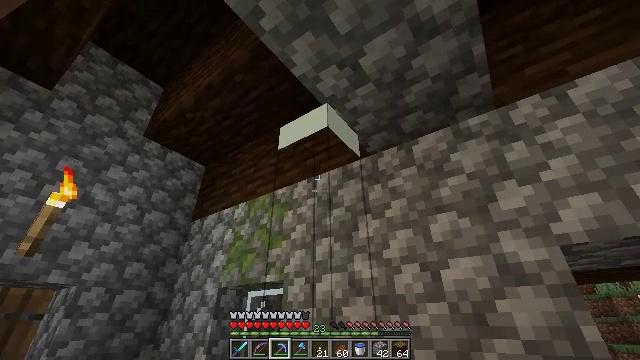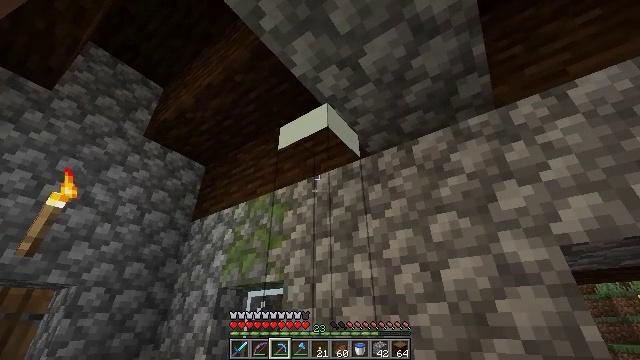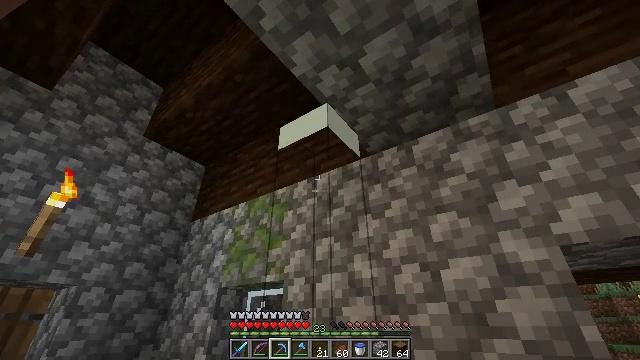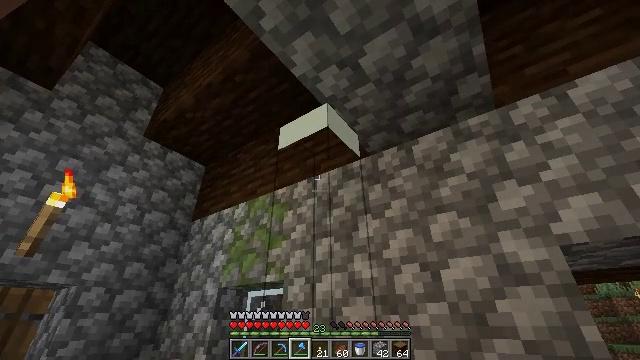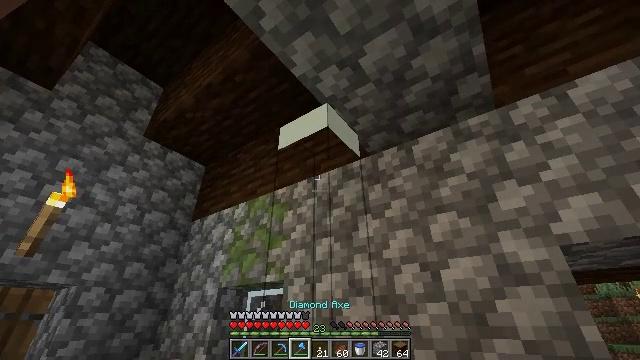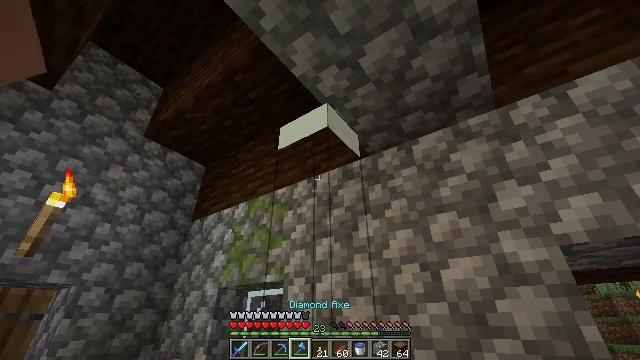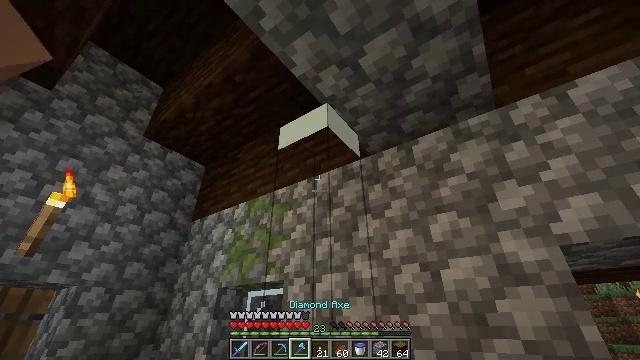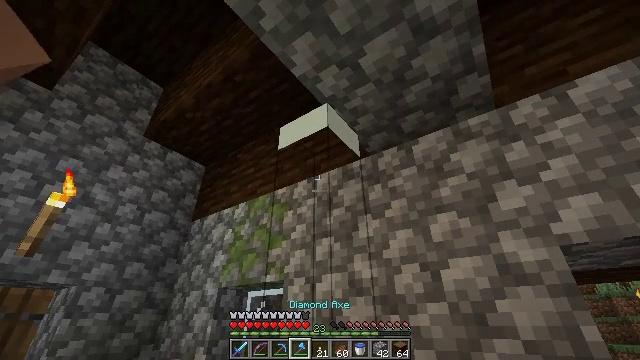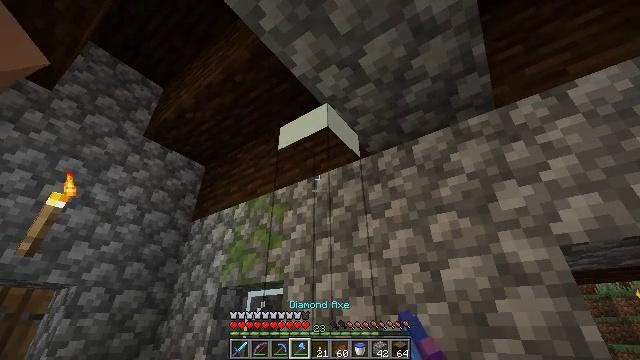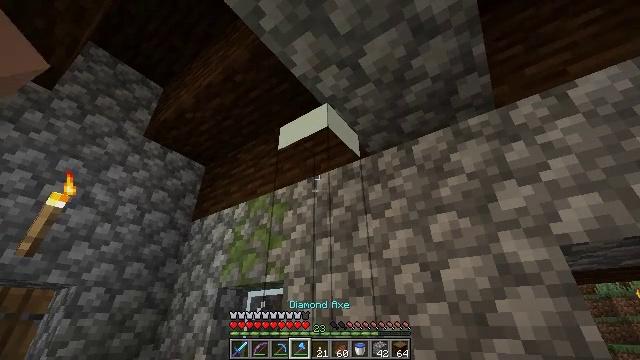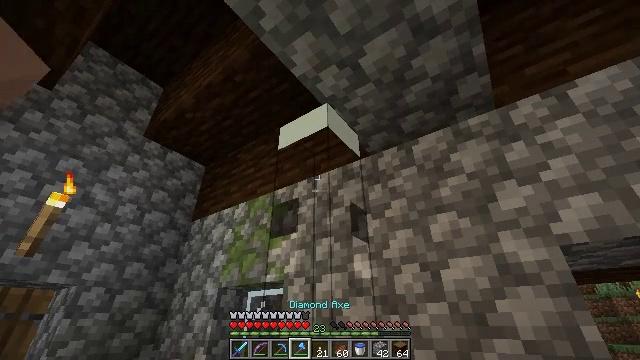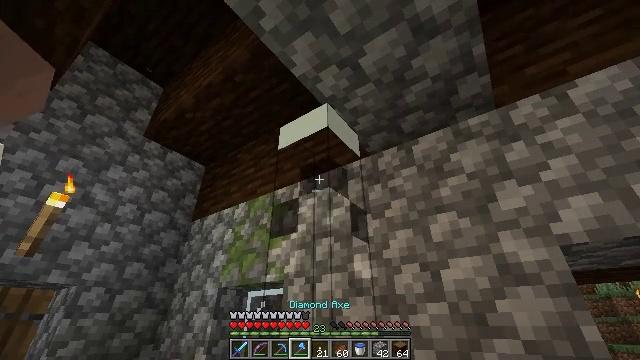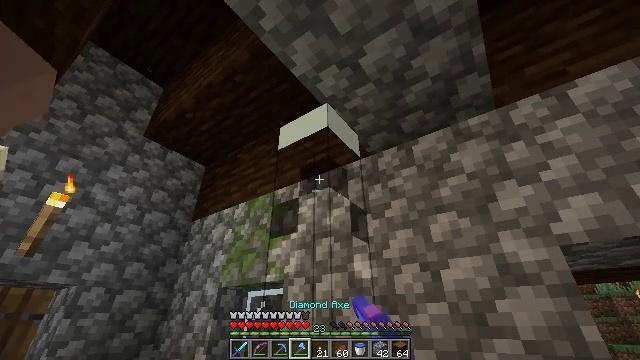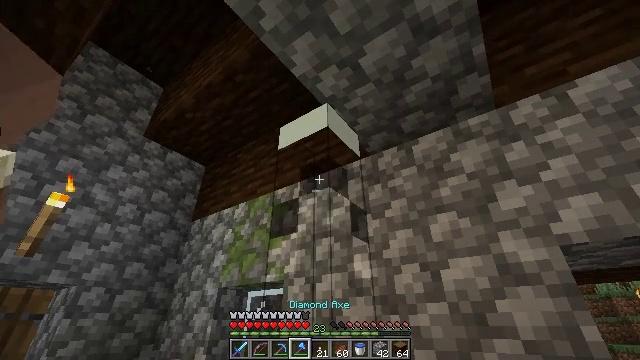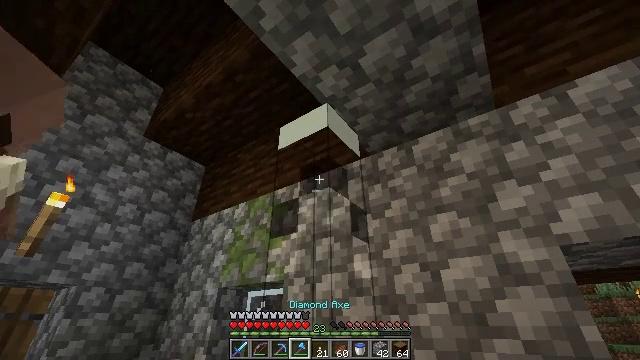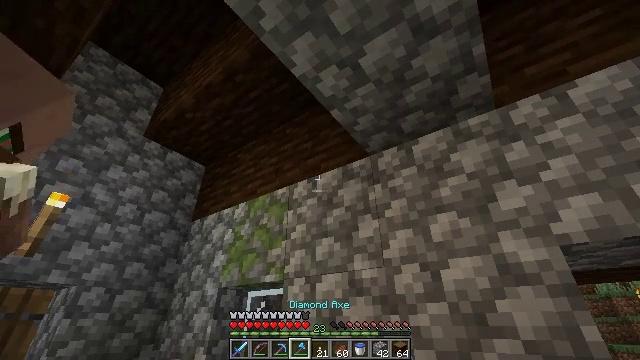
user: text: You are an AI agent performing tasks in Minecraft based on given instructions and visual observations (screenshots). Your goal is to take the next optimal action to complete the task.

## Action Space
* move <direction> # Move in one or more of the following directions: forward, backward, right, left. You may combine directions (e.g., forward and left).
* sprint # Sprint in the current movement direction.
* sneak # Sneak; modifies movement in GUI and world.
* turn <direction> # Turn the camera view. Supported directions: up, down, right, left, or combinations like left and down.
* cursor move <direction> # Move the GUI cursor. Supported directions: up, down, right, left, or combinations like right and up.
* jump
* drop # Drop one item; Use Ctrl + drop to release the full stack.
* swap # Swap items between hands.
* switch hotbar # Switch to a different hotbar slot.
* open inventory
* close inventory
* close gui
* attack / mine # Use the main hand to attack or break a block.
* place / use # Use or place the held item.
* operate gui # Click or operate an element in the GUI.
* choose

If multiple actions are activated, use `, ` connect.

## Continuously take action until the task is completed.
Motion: motion action
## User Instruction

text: Mine the glass pane carefully.
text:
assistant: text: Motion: switch to hotbar 3
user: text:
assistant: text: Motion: no_op
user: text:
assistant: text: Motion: switch to hotbar 4
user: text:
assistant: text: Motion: switch to hotbar 4
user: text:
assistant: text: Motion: switch to hotbar 4
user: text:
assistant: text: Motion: no_op
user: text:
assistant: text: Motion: attack / mine
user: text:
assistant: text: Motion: attack / mine
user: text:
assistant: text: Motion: attack / mine
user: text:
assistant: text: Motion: attack / mine
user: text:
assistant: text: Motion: attack / mine
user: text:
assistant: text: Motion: attack / mine
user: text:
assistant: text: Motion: attack / mine
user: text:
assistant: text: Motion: attack / mine
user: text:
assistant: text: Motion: attack / mine
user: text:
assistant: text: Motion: attack / mine
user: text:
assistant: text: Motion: attack / mine
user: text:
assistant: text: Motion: attack / mine
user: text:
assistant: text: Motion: attack / mine
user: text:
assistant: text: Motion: attack / mine